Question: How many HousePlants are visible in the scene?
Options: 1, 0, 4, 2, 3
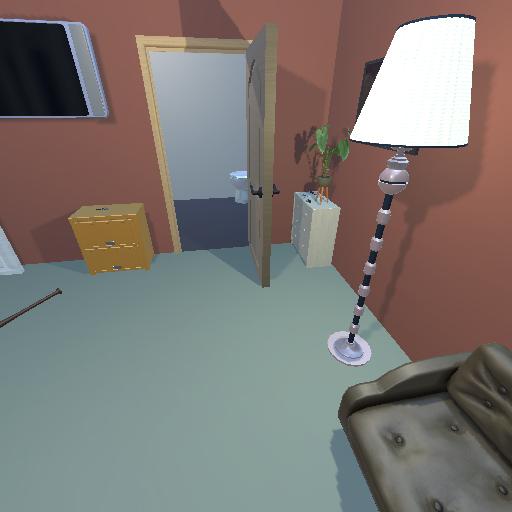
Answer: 1